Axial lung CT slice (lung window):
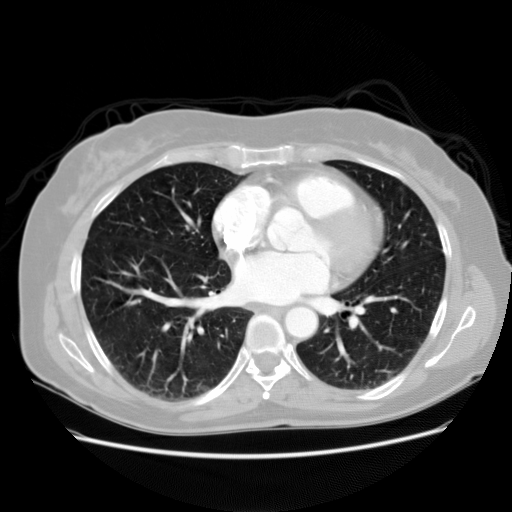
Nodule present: no